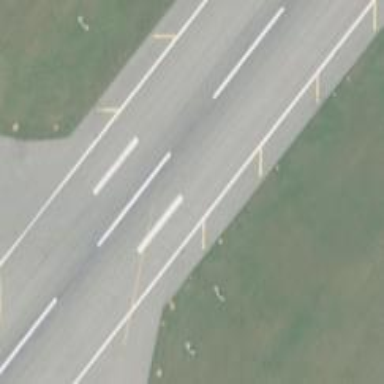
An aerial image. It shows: Image of taxiway at airport.